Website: apple
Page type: payment
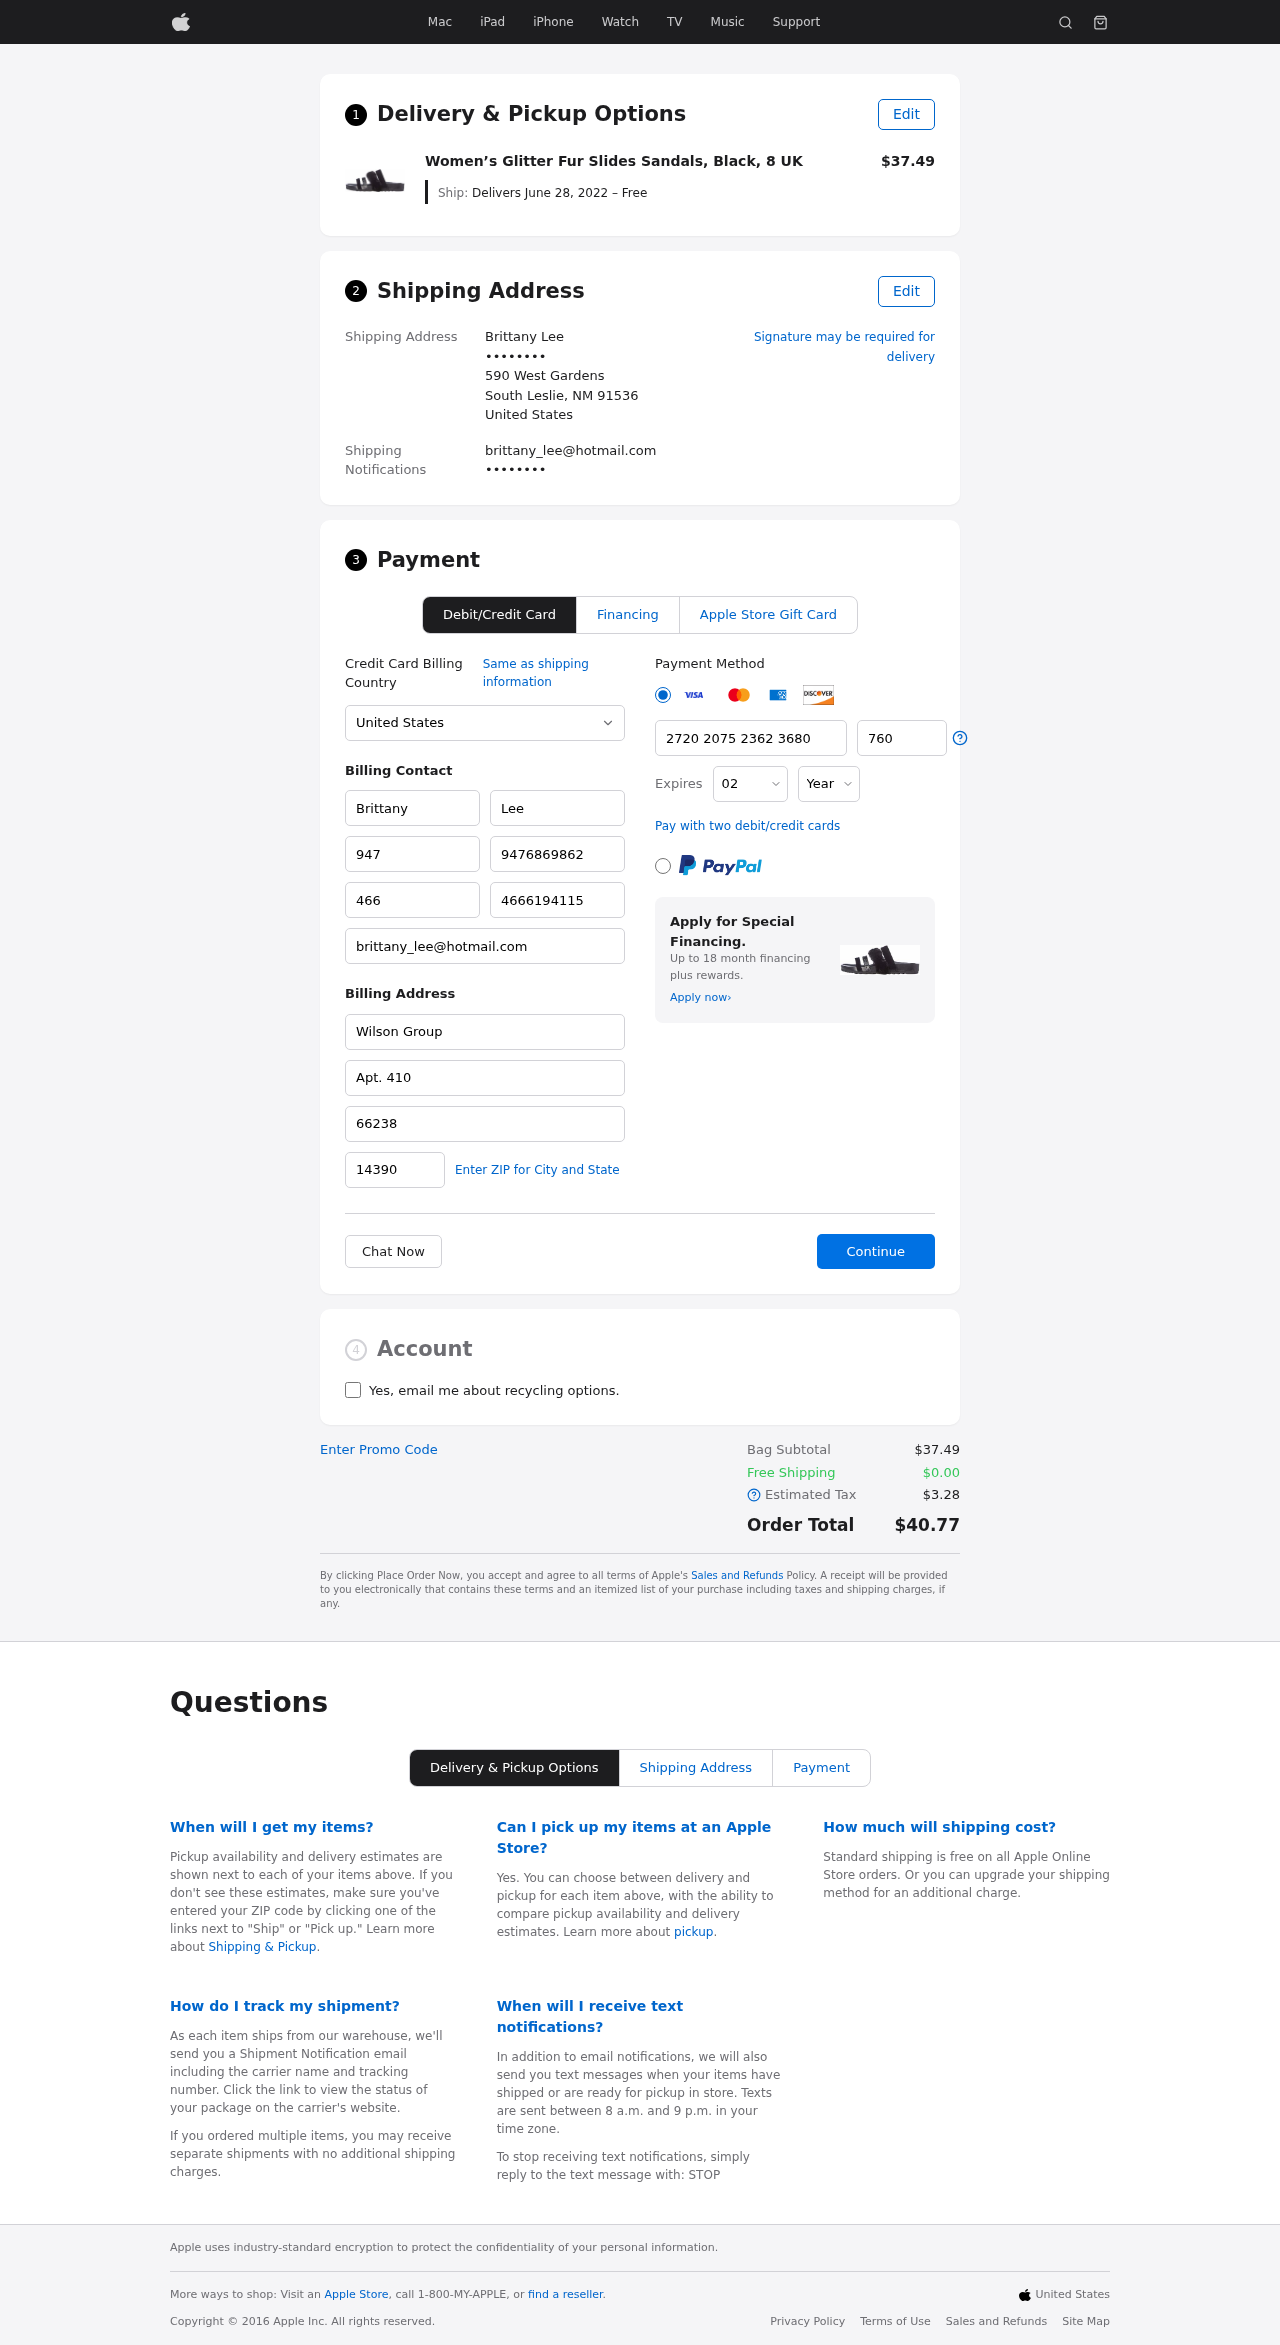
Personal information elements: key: PII_CARD_CVV
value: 760
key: PII_CARD_EXPIRY_MONTH
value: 02
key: PII_CARD_EXPIRY_YEAR
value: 26
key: PII_CARD_NUMBER
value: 2720 2075 2362 3680
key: PII_CITY_STATE_ZIP
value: South Leslie, NM 91536
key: PII_COMPANY
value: Wilson Group
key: PII_COUNTRY
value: United States
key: PII_EMAIL
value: brittany_lee@hotmail.com
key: PII_EMAIL2
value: brittany_lee@hotmail.com
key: PII_FIRSTNAME
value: Brittany
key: PII_FULLNAME
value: Brittany Lee
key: PII_LASTNAME
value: Lee
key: PII_PHONE3
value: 9476869862
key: PII_PHONE_ALT
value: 4666194115
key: PII_PHONE_ALT_AREA
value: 466
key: PII_PHONE_AREA
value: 947
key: PII_POSTCODE2
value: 14390
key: PII_SECURITY_CODE
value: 66238
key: PII_STREET
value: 590 West Gardens
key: PII_STREET2
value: Apt. 410
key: PII_PHONE
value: ••••••••
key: PII_PHONE2
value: ••••••••
Product elements: key: PRODUCT1_NAME
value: Women’s Glitter Fur Slides Sandals, Black, 8 UK
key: PRODUCT1_PRICE
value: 37.49
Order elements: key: ORDER_DELIVERY_DATE
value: Delivers June 28, 2022 – Free
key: ORDER_SUBTOTAL
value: $37.49
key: ORDER_SHIPPING_COST
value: $0.00
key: ORDER_TAX
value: $3.28
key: ORDER_TOTAL
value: $40.77